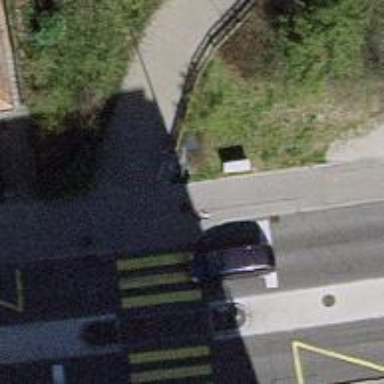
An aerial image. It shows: Fixed double cycle barrier.